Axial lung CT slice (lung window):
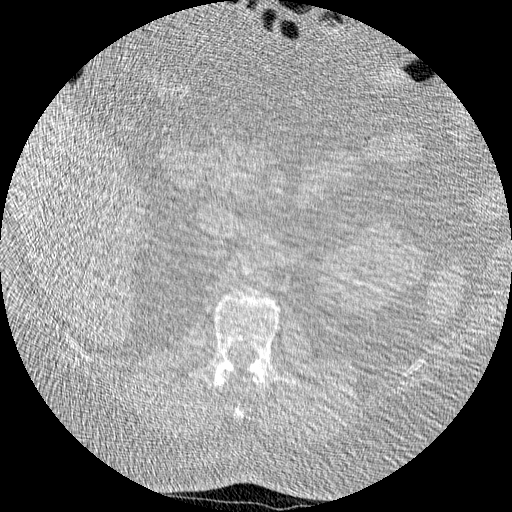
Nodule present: no